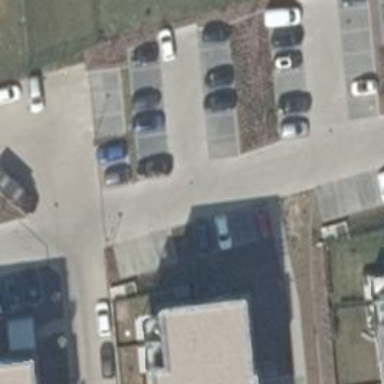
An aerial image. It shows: Road serving as parking aisle.